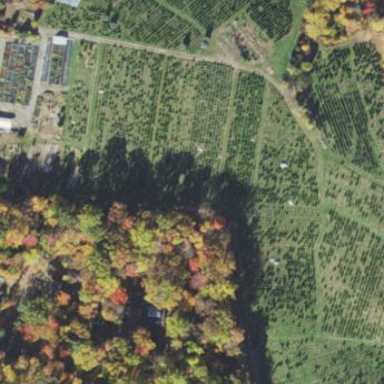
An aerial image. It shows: Plant nursery specializing in trees.